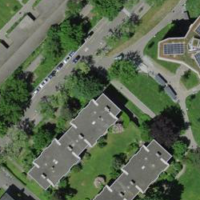
EUNIS habitat code: 55
Species observed at this site:
Vanessa atalanta
Lonicera acuminata
Ilex aquifolium